Question: I have a scenario where I need to exchange the data dynamically ( and () ). I referred from couple of links and it helped me to pass the data from PARENT to CHILD, .
Below i have the source code of Parent to Child (Html as well as the controller). Could somebody help me how to take the data back again.
'''
<!DOCTYPE html>
<html ng-app="parentWindowApp">
<head>
<title>Parent Window</title>
<meta http-equiv="Content-Type" content="text/html; charset=UTF-8">
<meta http-equiv="X-UA-Compatible" content="IE=edge">
<meta name="viewport" content="width=device-width, initial-scale=1.0">
<meta name="description" content="">
<meta name="author" content="">
<script src="js/lib/angular-1.3.0/angular.js"></script>
<script src="js/lib/controllers/parentWindowController.js"></script>
<link href="js/lib/bootstrap/css/bootstrap.css" rel="stylesheet">
</head>
<body ng-controller="parentWindowController">
<div class="container">
<br><br><br>
<input type="text" ng-model="iptext.text" placeholder="I/P Value &AMP; Click Link"/>
<a id="popupSymImg" tabindex="-1" ng-click="openChildWindow();"> Call Child Window </a>
</div>
</body>
</html>
'''
'''
var parentWindow = angular.module('parentWindowApp',[]);
parentWindow.controller('parentWindowController', function ($scope,$window) {
//$scope.shareData = "Parent Value from Parent Window";
alert('Controller Loaded...');
$scope.iptext = { text: ''};
$scope.openChildWindow = function(){
//$window.childWindowValue = angular.toJson(value);
$window.childWindowValue = angular.toJson($scope.iptext);
alert("Before Open : "+$window.childWindowValue);
$window.open('ChildWindow.html', 300,200);
//alert("After Open : "+$window.childWindowValue);
};
});
'''
'''
<!DOCTYPE html> <html ng-app="childWindowApp">
<head>
<title>Child Window</title>
<meta http-equiv="Content-Type" content="text/html; charset=UTF-8">
<meta http-equiv="X-UA-Compatible" content="IE=edge">
<meta name="viewport" content="width=device-width, initial-scale=1.0">
<meta name="description" content="">
<meta name="author" content="">
<script src="${pageContext.request.contextPath}/js/lib/angular-1.3.0/angular.js"></script>
<script src="${pageContext.request.contextPath}/js/lib/controllers/childWindowController.js"></script>
<link href="${pageContext.request.contextPath}/js/lib/bootstrap/css/bootstrap.css" rel="stylesheet">
</head>
<body ng-controller="childWindowController">
<div class="container">
<table>
<tr ng-repeat='shareData in shareDatas'>
<td >
<input ng-model='shareData.title' class="form-control" size="10" maxlength="10" placeholder="Item Name"
required>
<a id="popupSymImg" tabindex="-1" ng-click="closeChildWindow(shareData.title);"> Close Child Window </a>
</td>
</tr>
</table>
</div>
</body> </html>
'''
'''
var childWindow = angular.module('childWindowApp',[]);
childWindow.controller('childWindowController', function ($scope,$window) {
//$scope.shareData = "Parent Value from Parent Window";
alert("Value from parent :"+angular.toJson($window.opener.childWindowValue));
$scope.parentValue = $window.opener.childWindowValue;
$scope.shareDatas = [
{title: 'Item 1'},
{title: 'Item 2'},
{title: 'Item 3'},
{title: 'Item 4'},
{title: 'Item 5'},
{title: 'Item 6'},
{title: 'Item 7'}
];
$scope.closeChildWindow = function(value){
//alert('In Opener :: '+$window.opener.childWindowValue);
//alert('Child Window :: '+$scope.parentValue);
alert('Value on Click :: '+value);
$window.childWindowValue = value;
alert('Current in Window Properties : '+$window.childWindowValue);
//$window.close();
};
});
'''

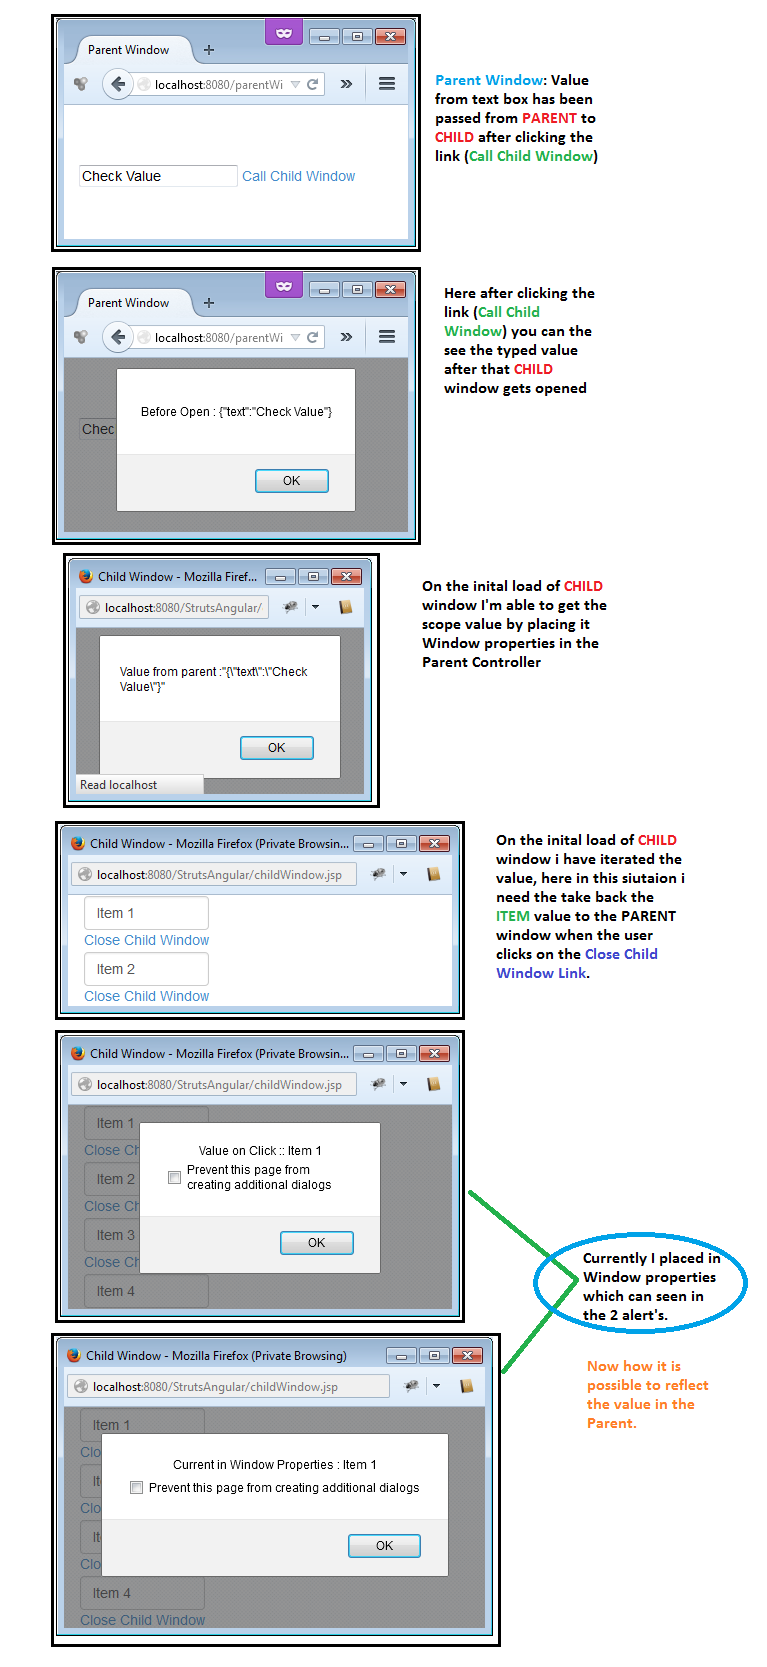
Answer: I have used 'showModalDialog' to exchange the data between Parent and Child and it is working fine.
See also <URL>.